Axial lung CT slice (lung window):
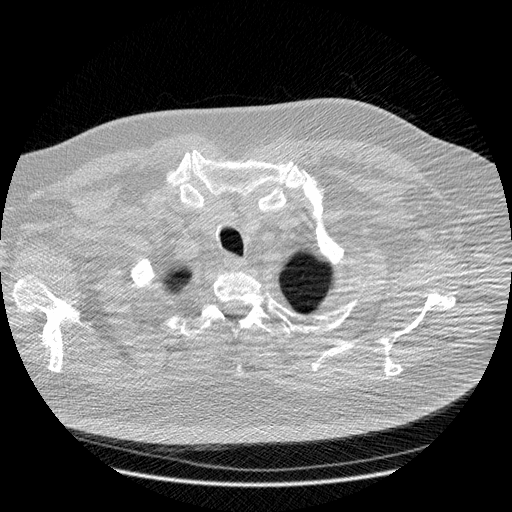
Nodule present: no